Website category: movie
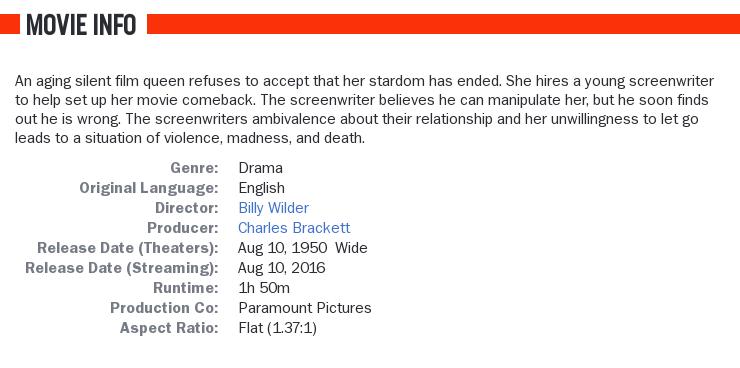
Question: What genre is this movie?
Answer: drama

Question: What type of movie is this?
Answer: drama

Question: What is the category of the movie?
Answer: drama

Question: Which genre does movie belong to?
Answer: drama

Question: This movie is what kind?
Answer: drama

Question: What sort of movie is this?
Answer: drama

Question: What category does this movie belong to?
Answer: drama

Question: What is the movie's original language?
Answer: English

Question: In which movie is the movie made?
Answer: English

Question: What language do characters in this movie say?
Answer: English

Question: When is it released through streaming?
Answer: Aug 10, 2016

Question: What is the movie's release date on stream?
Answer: Aug 10, 2016

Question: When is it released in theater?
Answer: Aug 10, 1950 wide

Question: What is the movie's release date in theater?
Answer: Aug 10, 1950 wide

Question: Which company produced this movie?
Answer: Paramount Pictures

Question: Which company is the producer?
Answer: Paramount Pictures

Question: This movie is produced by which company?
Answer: Paramount Pictures

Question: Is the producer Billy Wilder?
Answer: no

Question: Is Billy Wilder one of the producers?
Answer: no

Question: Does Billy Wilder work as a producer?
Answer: no

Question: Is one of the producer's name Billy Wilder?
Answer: no

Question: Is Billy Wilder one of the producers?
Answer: no

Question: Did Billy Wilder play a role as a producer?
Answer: no

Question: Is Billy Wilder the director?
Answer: yes

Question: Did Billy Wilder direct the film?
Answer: yes

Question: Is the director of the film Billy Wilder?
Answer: yes

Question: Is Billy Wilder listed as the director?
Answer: yes

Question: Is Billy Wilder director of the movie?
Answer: yes

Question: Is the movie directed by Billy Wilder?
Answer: yes

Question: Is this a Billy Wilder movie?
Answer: yes

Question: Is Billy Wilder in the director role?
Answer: yes

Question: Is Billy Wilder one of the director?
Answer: yes

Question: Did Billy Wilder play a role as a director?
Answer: yes

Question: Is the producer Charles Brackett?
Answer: yes

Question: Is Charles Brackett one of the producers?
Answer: yes

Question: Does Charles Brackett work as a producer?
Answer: yes

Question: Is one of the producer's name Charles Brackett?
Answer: yes

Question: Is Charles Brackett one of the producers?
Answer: yes

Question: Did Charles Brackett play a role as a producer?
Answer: yes

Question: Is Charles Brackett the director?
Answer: no

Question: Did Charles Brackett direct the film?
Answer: no

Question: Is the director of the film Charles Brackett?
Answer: no

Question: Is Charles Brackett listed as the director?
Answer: no

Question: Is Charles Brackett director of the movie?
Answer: no

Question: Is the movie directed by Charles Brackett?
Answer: no

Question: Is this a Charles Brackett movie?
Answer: no

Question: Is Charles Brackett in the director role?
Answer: no

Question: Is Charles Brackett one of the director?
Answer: no

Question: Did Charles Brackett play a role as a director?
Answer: no